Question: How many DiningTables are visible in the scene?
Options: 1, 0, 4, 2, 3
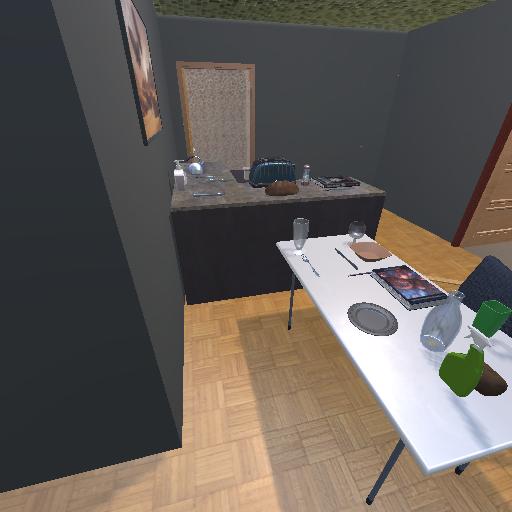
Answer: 1